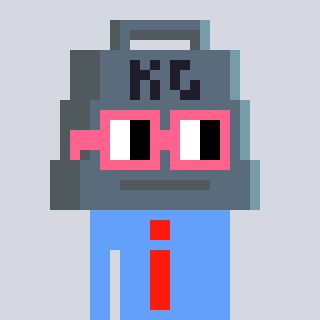
a pixel art character with square pink glasses, a weight-shaped head and a blue-colored body on a cool background